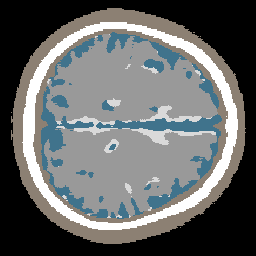
Label: no_lesion